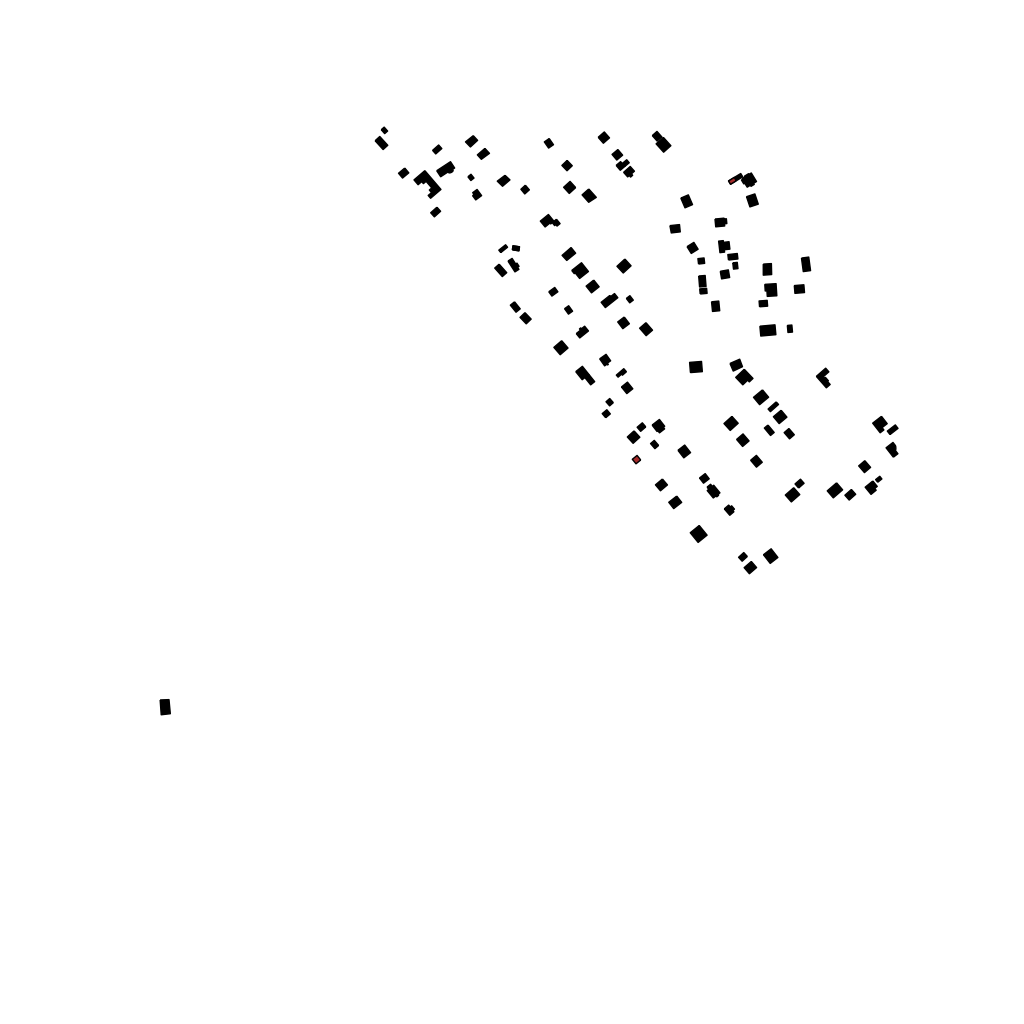
Tags: overhead vector_map, recreation, residential, individual_rise, density_1, Building, Facility, 1.0 km²